Question: I created a 3-dimensional random data sets with 4 defined patterns/classes in MATLAB. I applied the K-means algorithm on the data to see how well K-means can classify my samples based on created 4 patterns/classes.
I need help with the following;
1. What function/code can I use to evaluate how well the K-means algorithm has identified the classes of my samples correctly? Assuming I set K=4 as illustrated in the image below:

1. How can I automatically identify the number of classes (K)? Assuming the classes in my data is unknown?
---
My aim is to evaluate K-mean's accuracy and how changes to the data (by pre-processing) affects the algorithm's ability to identify classes. Examples with MATLAB code would be helpful!
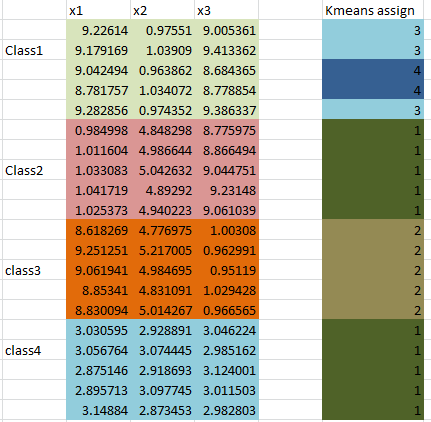
Answer: One basic metric to measure how "good" your clustering in comparison to your known class labels is called purity. Now this is an example of supervised learning where you have some idea of an external metric that is a labeling of instances based on real world data.
The mathematical definition of purity is as follows:

In words what this means is, quoting from a professor at Stanford university <URL>,
>
A simple example would be if you had a very naive clustering that was produced via Kmeans with k=2 that looked like:
'''
Cluster1 Label
1 A
5 B
7 B
3 B
2 B
Cluster2 Label
4 A
6 A
8 A
9 B
'''
In Cluster1 there are 4 instances of label B and 1 instance of label A and Cluster2 has 3 instances with label A and 1 instance of cluster B. Now you are looking for the total purity so that would be the sum of the purities of each cluster, in this case k=2. So the purity of Cluster1 is the maximum number of instances in respect to the given labels divided by the total number of instances in Cluster1.
Therefore the purity of Cluster1 is:
'''
4/5 = 0.80
'''
The four comes from the fact that the label that occurs the most ('B') occurs 4 times and there are 5 total instances in the cluster.
So this follows that the purity of Cluster2 is:
'''
3/4 = 0.75
'''
Now the total purity is just the sum of the purities which is '1.55'. So what does this tell us? A cluster is considered to be "pure" if it has a purity of 1 since that indicates that all of the instances in that cluster are of the same label. This means your original label classification was pretty good and that your Kmeans did a pretty good job. The "best" purity score for an entire data set would be equal to your original K-number of clusters since that would imply that every cluster has an individual purity score of 1.
However, you need to be aware that purity is not always the best or most telling metric. For example, if you had 10 points and you chose k=10 then every cluster would have a purity of 1 and therefore an overall purity of 10 which equal k. In that instance it would be better to use different external metrics such as precision, recall, and F-measure. I would suggest looking into those if you can. And again to reiterate, this is only useful with supervised learning where you have pre-knowledge of a labeling system which I believe is the case from your question.
To answer your second question... choosing your K number of clusters is the most difficult part for Kmeans without any prior knowledge of the data. There are techniques as to mitigate the problems presented by choosing the initial K-number of clusters and centroids. Probably the most common is an algorithm called Kmeans++. I would suggest looking into that for further info.